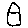
Label: house